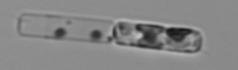
Label: Guinardia_delicatula_TAG_internal_parasite